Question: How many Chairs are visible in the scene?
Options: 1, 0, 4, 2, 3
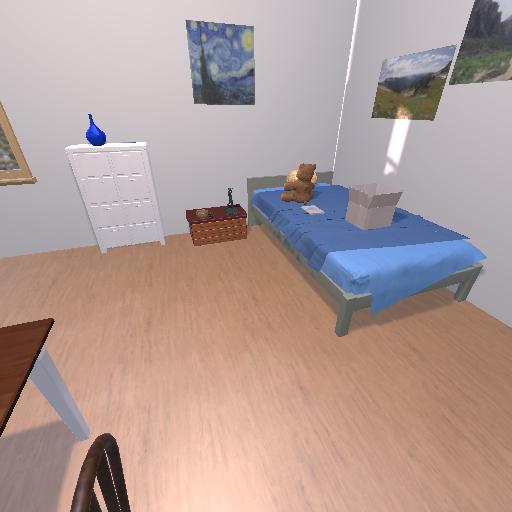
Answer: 1